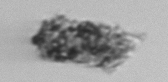
Label: fecal_pellet